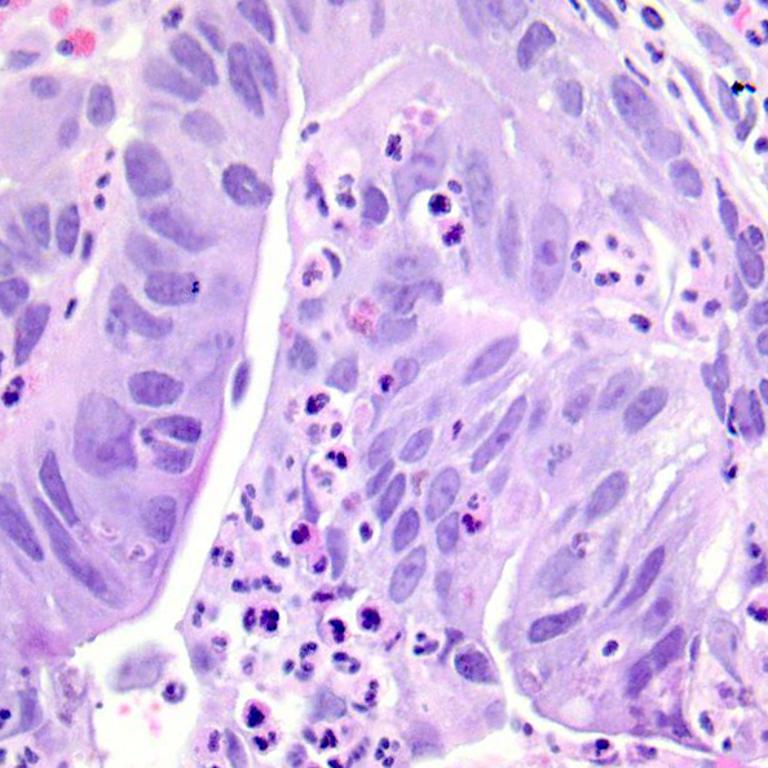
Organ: colon
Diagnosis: adenocarcinomas